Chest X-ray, PA view. Patient: 46 years old, sex F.
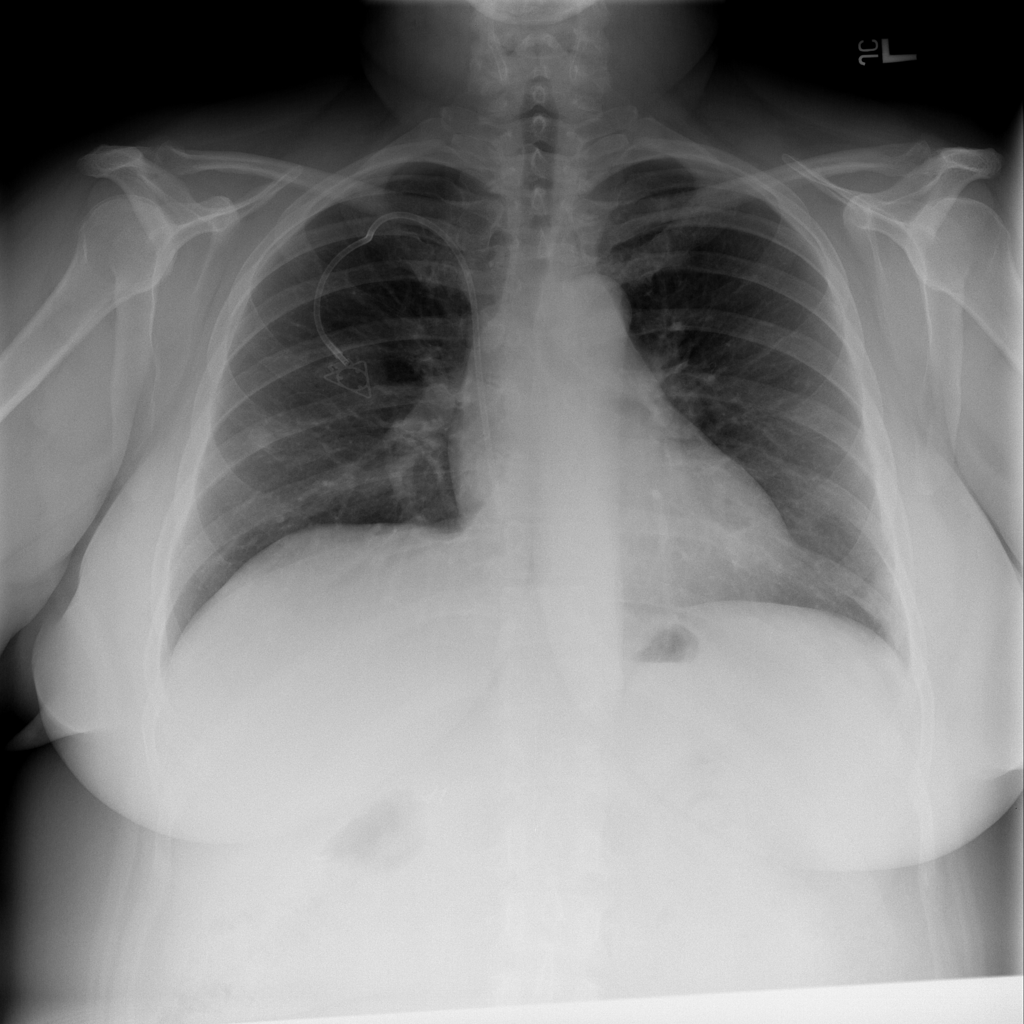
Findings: Nodule